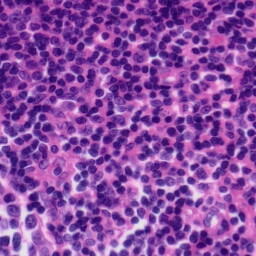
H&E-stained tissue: Tonsil